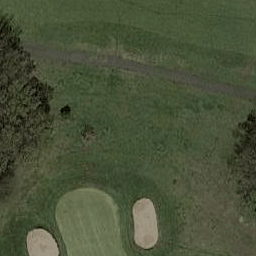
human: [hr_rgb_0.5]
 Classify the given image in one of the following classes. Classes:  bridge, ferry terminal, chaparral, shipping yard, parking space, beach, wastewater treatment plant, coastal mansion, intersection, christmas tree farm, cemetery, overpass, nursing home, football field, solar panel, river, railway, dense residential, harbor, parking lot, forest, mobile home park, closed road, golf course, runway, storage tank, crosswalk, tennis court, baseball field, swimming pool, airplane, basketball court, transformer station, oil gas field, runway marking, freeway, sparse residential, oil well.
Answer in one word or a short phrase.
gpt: golf course